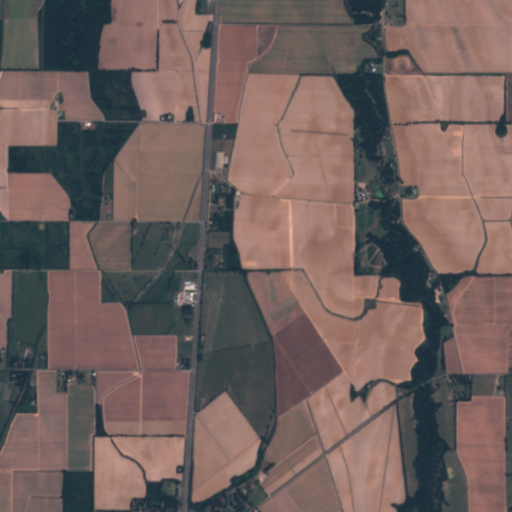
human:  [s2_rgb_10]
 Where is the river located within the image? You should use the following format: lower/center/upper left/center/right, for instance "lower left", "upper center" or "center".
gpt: The river is located in the right of the image.
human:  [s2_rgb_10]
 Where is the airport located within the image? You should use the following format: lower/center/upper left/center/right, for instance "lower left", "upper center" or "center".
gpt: There is no airport in the image.